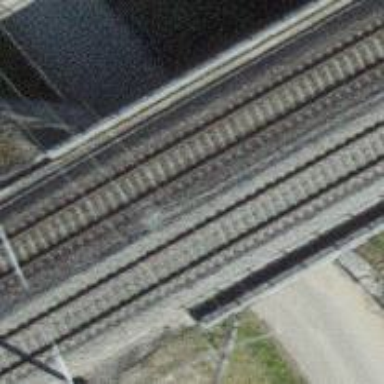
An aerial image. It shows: Railway bridge with electrified tracks and single rail.